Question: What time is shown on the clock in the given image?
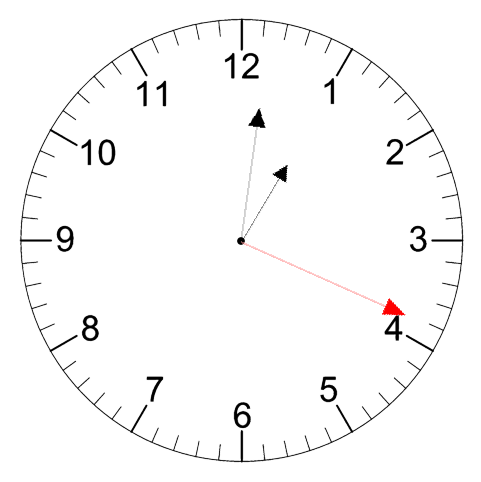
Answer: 01:01:19